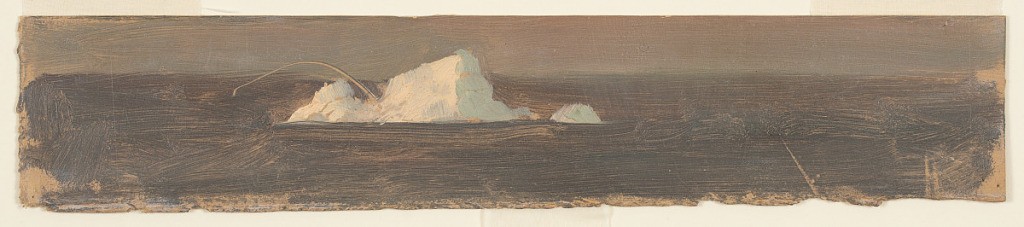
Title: Floating Icebergs, Canada
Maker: Frederic Edwin Church, American, 1826–1900
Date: June–July 1859
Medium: Oil and graphite on paperboard
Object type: Drawing
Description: Seascape sketch of icebergs floating in dark, cloud-covered seas off the coast of Newfoundland and Labrador, Canada. Situated at center, the largest iceberg has two sharp peaks at left and right, while a smaller iceberg--possibly a portion of the larger one--peeks out from the water at right. Dark ocean waters extend from the foreground to the background, where they meet the cloudy sky on the distant, flat horizon.